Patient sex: M
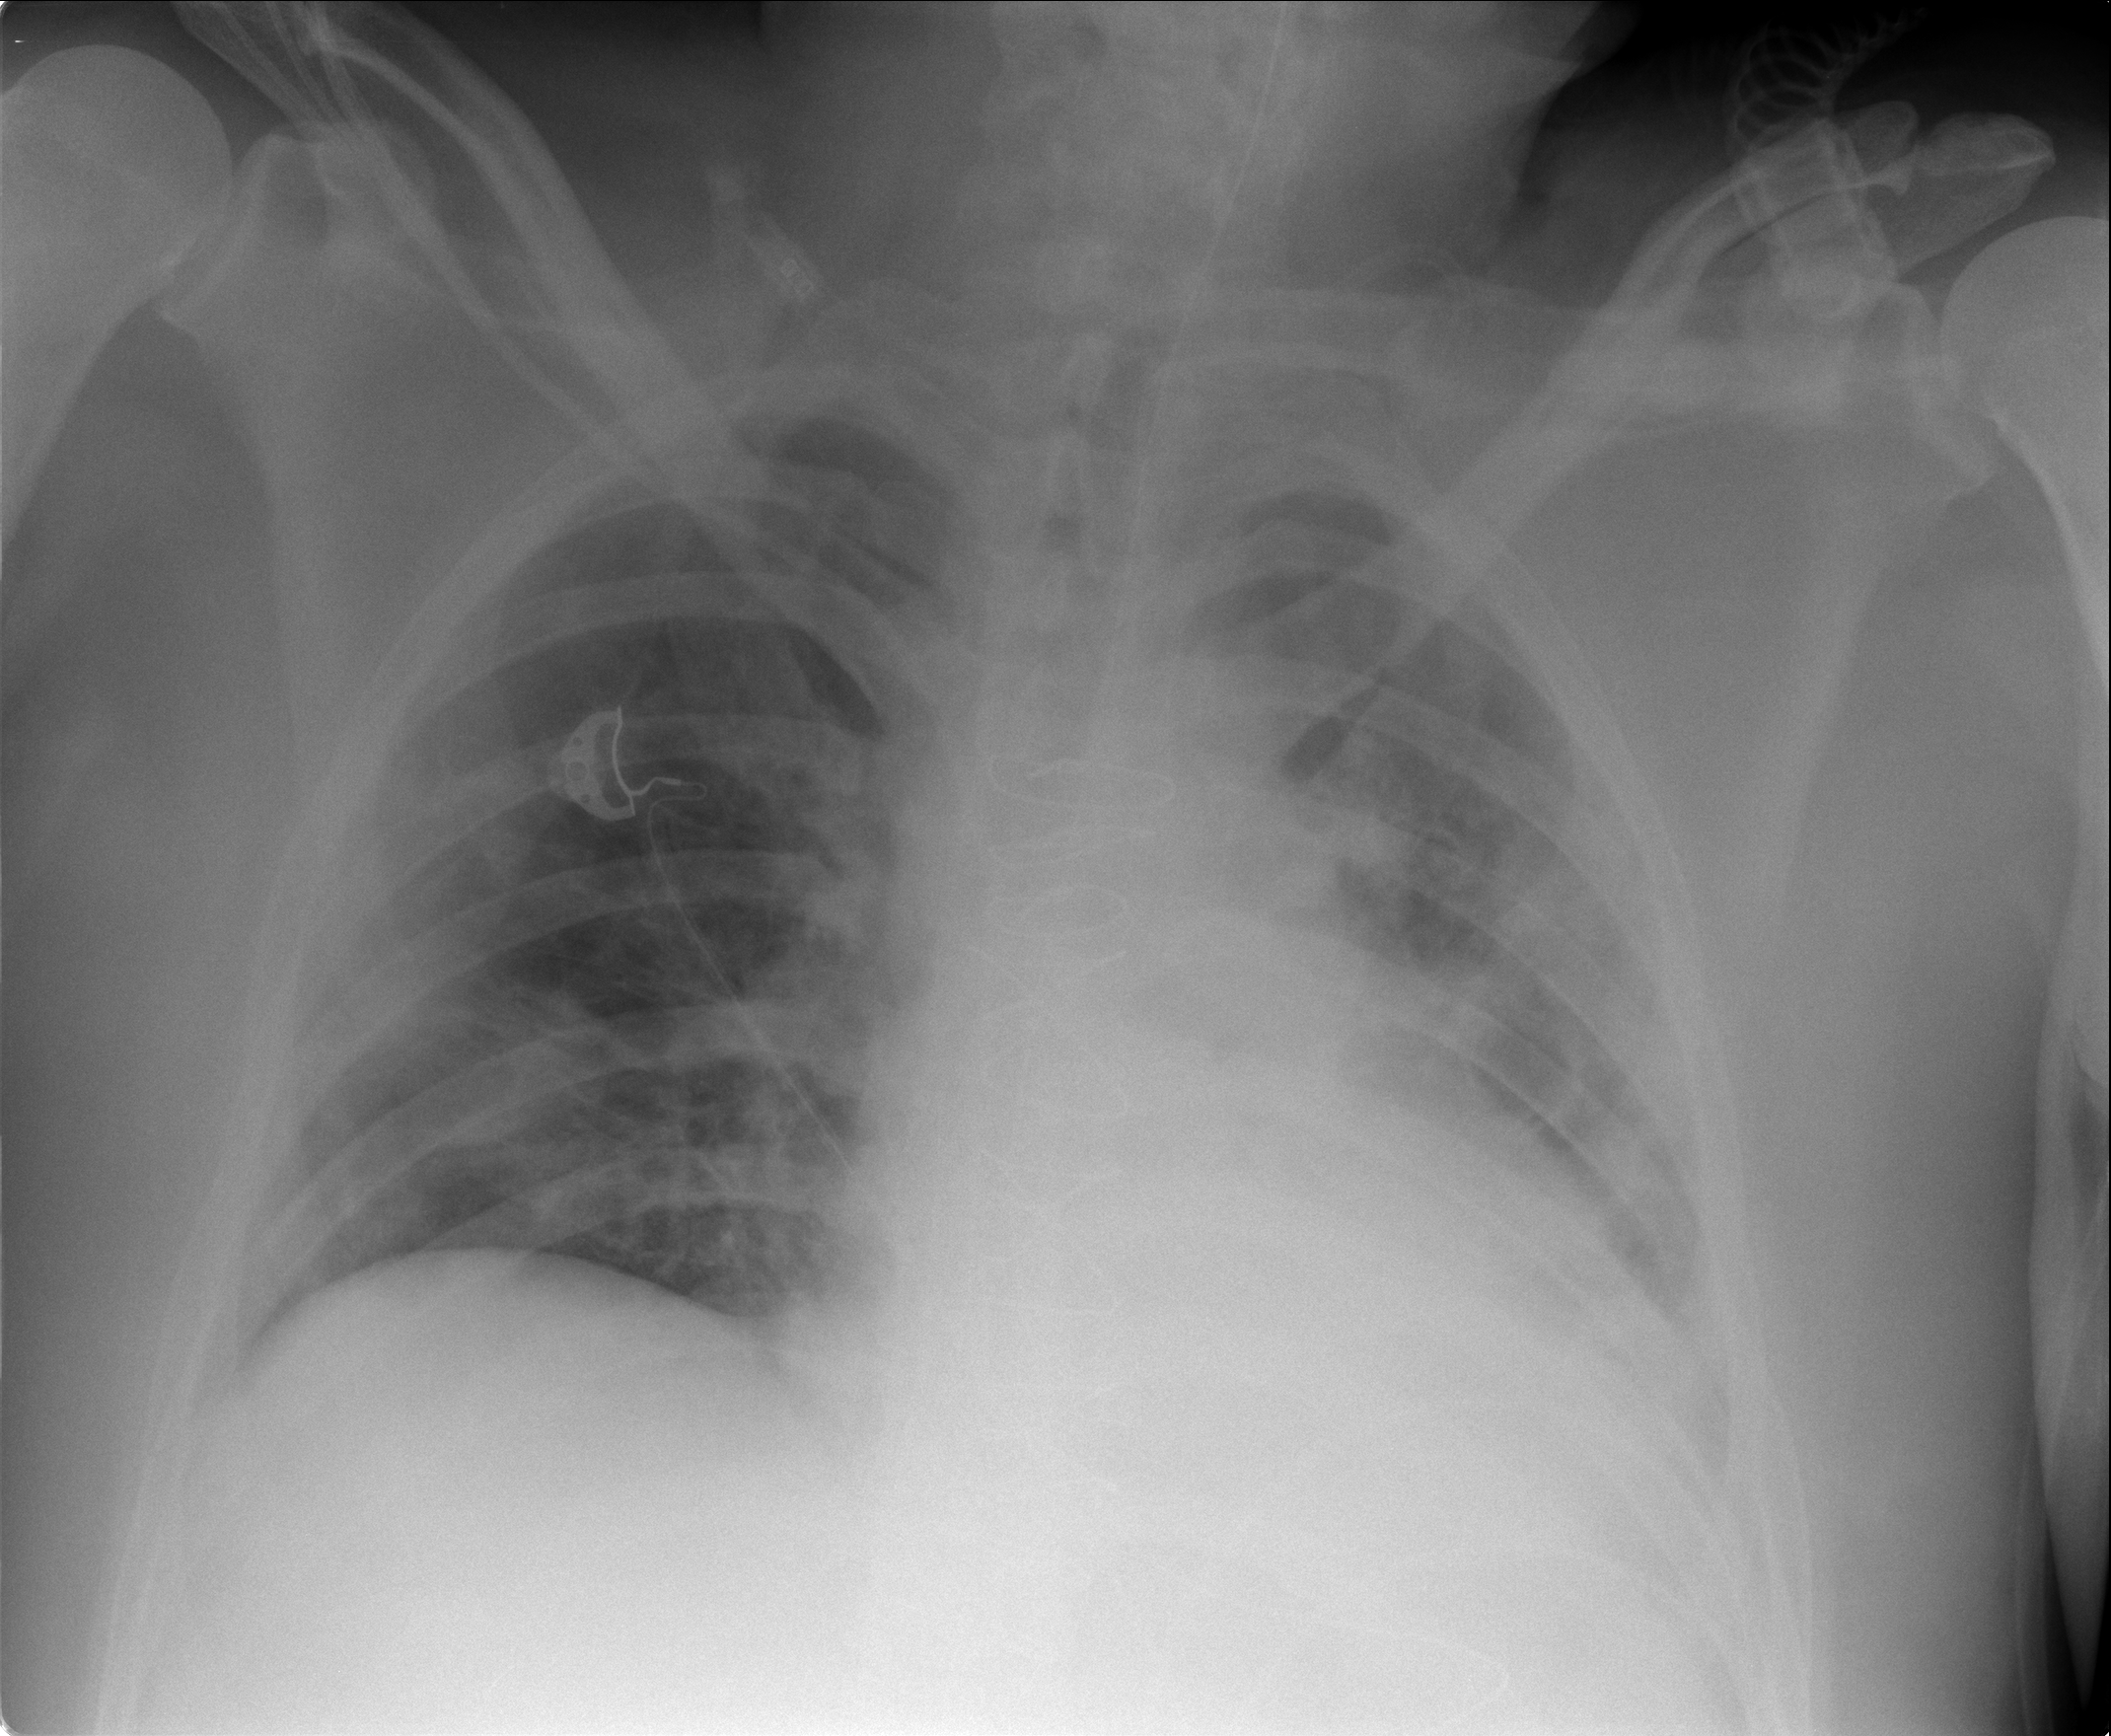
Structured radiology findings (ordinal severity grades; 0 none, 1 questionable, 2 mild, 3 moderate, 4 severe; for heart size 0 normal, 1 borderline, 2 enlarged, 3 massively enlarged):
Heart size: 2
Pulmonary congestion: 1
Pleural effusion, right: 1
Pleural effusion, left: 2
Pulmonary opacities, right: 3
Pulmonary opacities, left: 3
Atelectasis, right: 2
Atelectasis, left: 3